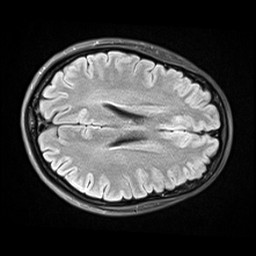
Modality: FLAIR
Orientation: axial
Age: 35
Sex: female
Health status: healthy
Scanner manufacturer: siemens
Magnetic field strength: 3 T
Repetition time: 9 s
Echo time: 0.088 s